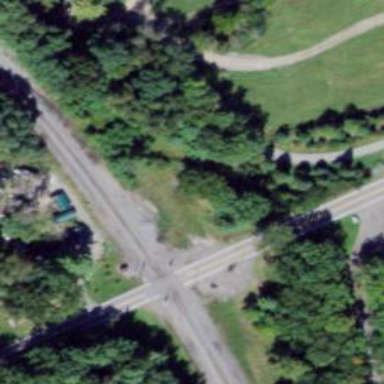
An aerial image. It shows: Abandoned railway.